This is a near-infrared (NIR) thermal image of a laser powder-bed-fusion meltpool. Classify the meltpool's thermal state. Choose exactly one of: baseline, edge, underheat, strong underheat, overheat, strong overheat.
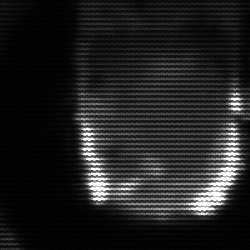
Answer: baseline